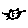
Label: cat